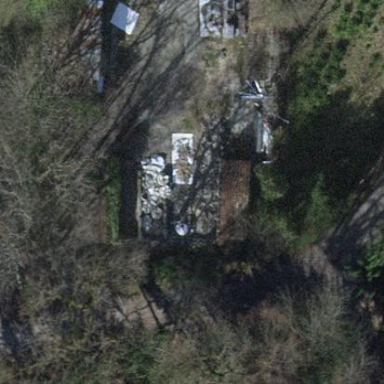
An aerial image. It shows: Shed building.